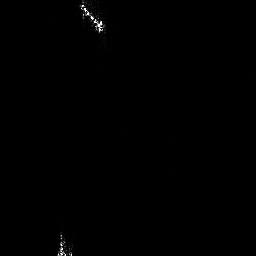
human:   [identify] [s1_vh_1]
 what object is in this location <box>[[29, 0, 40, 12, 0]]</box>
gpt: <ref>1 medium ship at the top</ref>